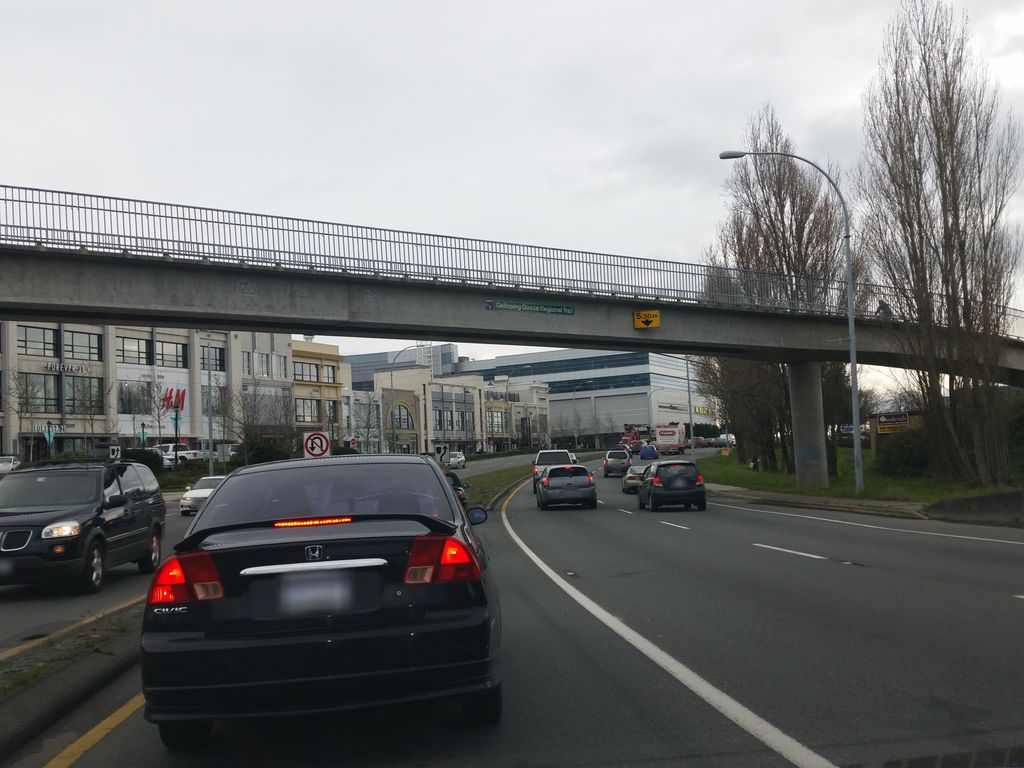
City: victoria